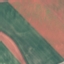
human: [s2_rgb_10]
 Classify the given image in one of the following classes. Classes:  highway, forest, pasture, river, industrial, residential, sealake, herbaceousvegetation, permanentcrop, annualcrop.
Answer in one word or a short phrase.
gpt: AnnualCrop